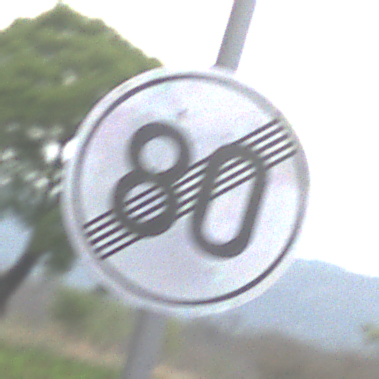
Verkehrszeichen: EndeGeschwindigkeit80
Umgebung: Outdoor, Nature
Tageszeit: Midday
Wetter: PartlyCloudy
Licht: Natural
Jahreszeit: NotSpecified
Kontrast: LowContrast